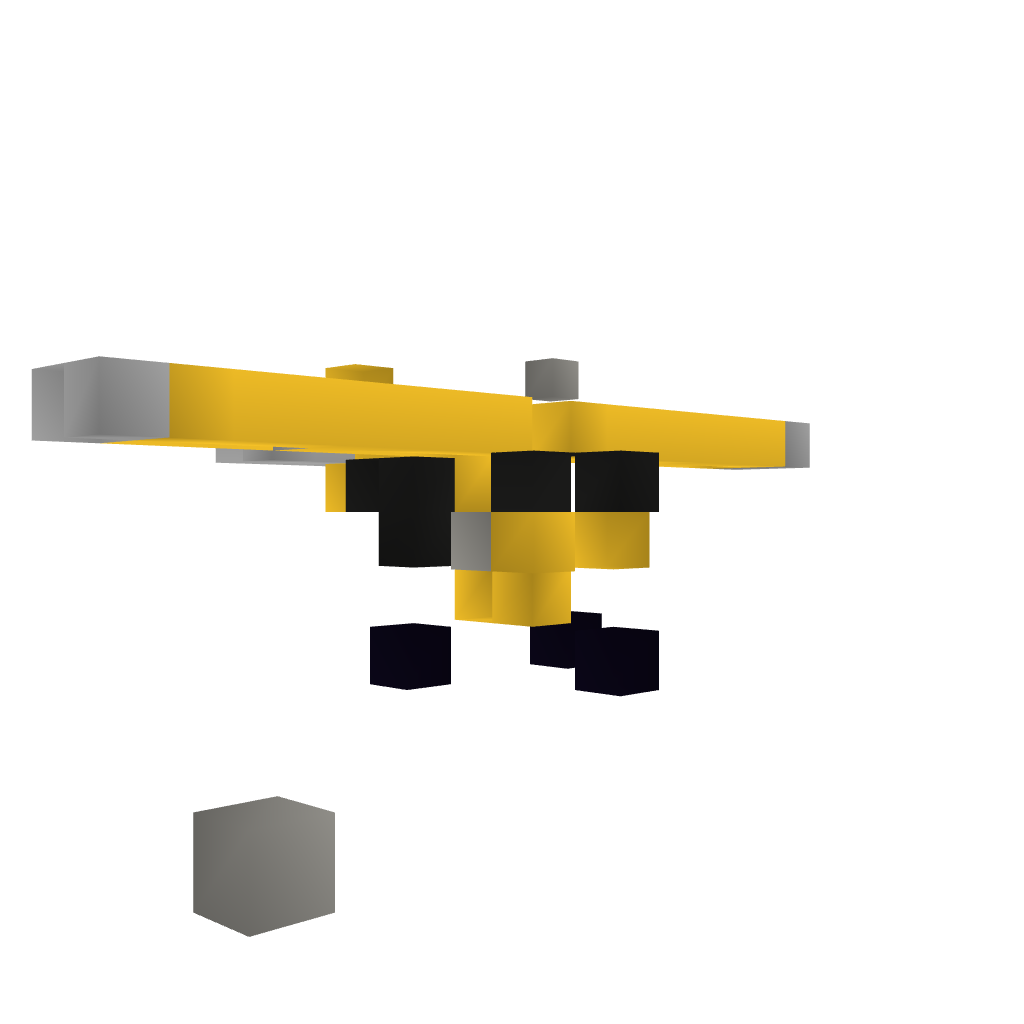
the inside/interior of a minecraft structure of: Little-Wood-Plane